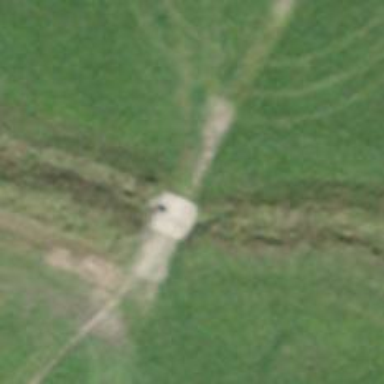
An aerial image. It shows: Path on bridge.